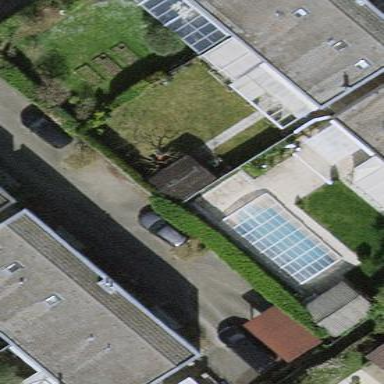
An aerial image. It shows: Garden enclosed by fence.